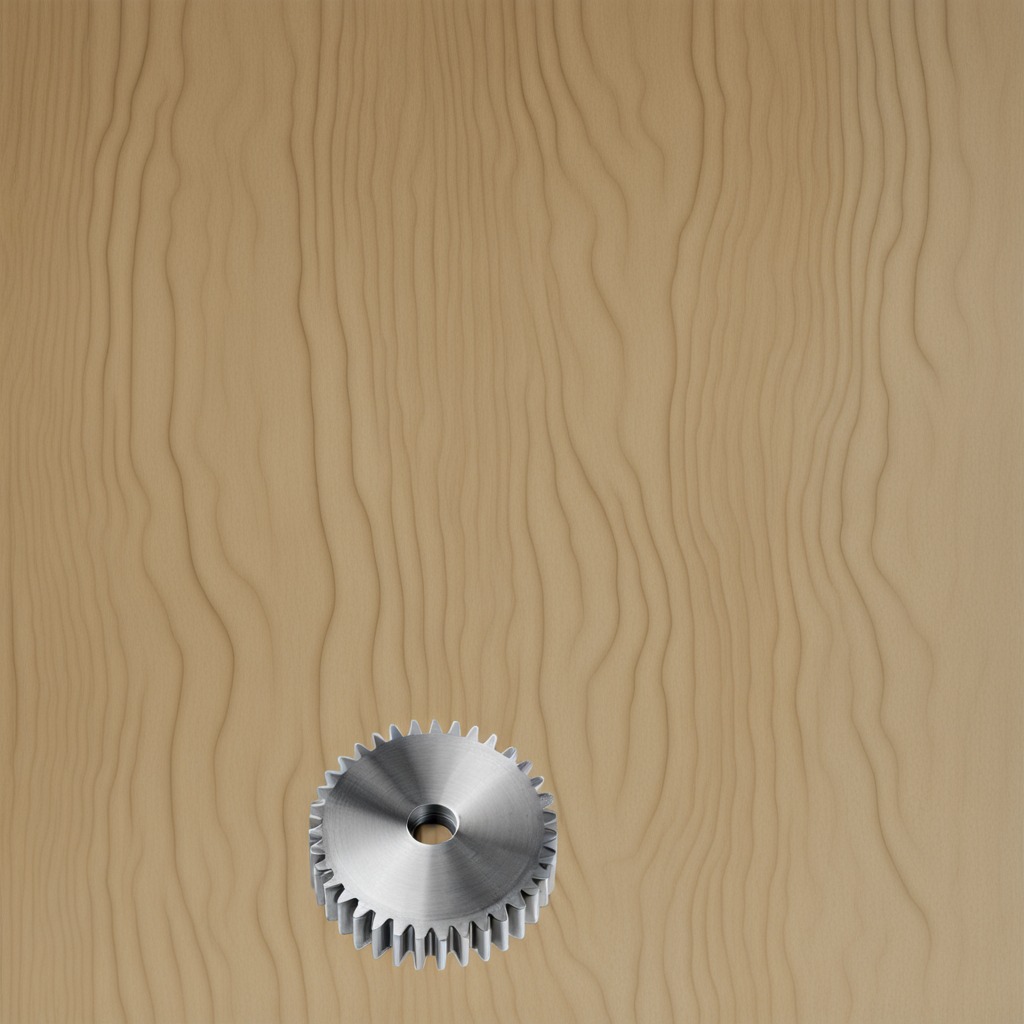
A steel gear with teeth is lying on a plywood surface in a paint workshop lit by afternoon window light.